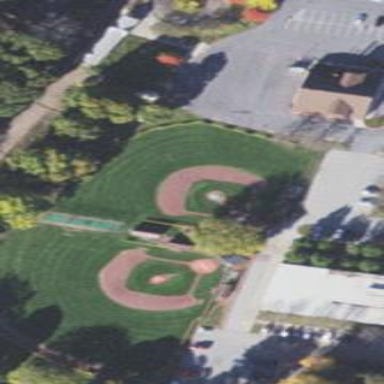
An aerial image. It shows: Baseball pitch for leisure land activities.